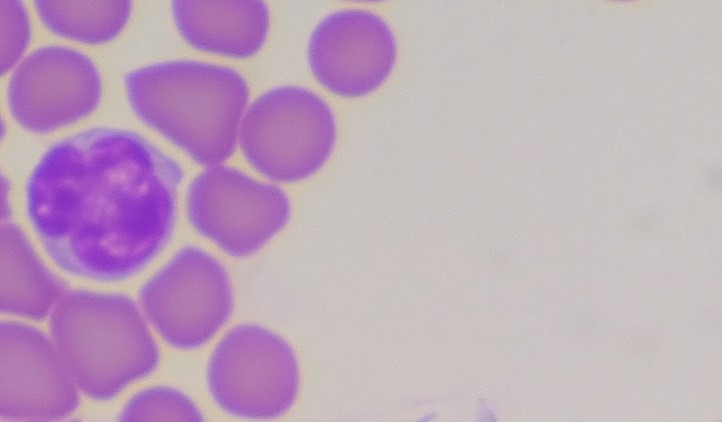
White blood cell type: Lymphocyte